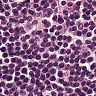
Metastatic tissue present: no